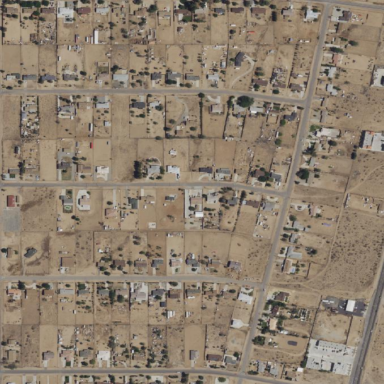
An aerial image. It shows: Residential area consisting of single-family homes.